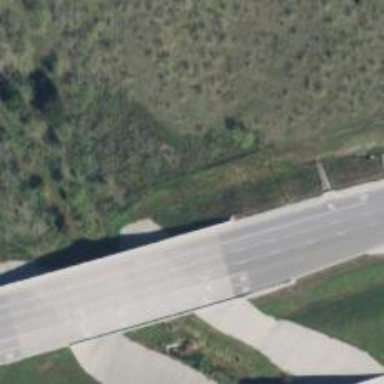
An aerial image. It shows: Secondary road with frontage road.